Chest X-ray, PA view. Patient: 43 years old, sex M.
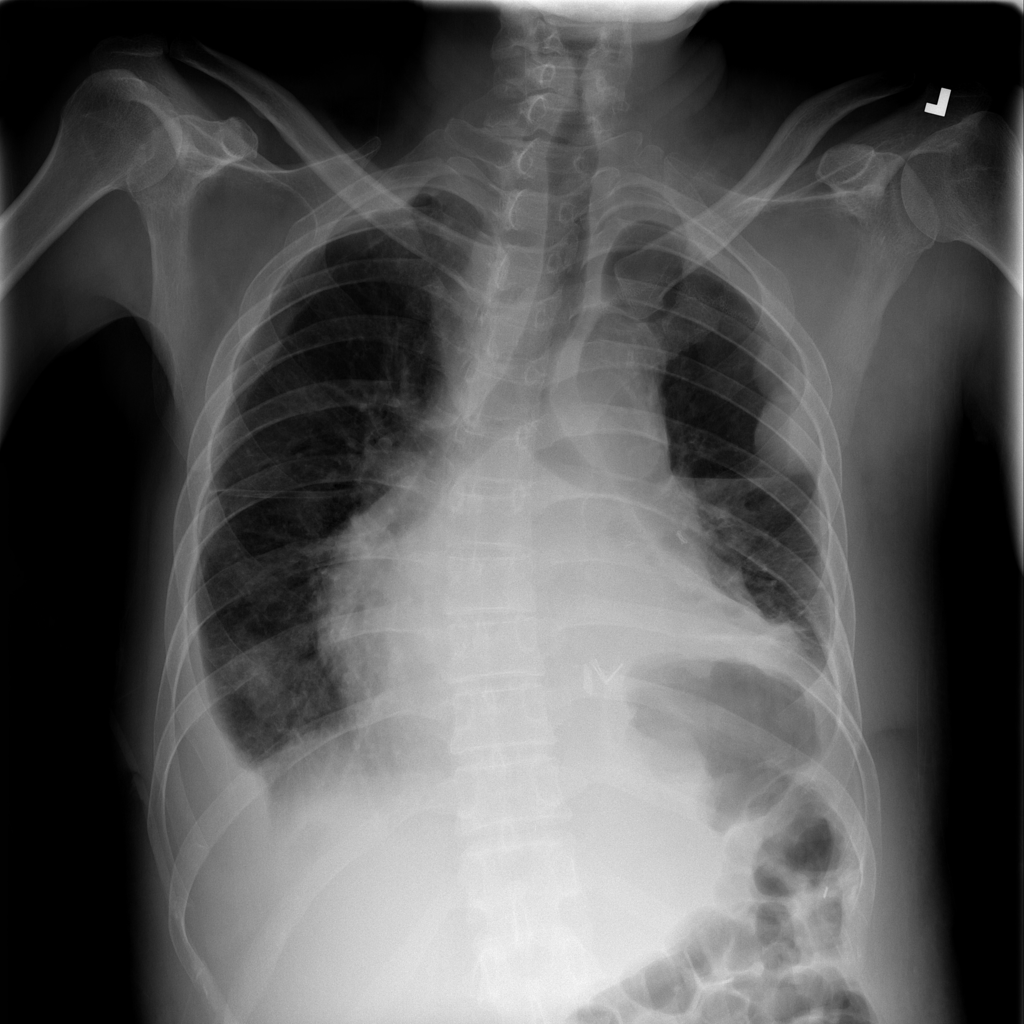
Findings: Effusion